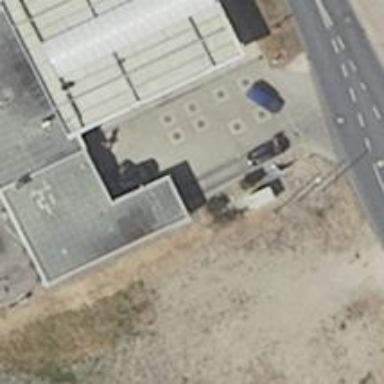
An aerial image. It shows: Car wash facility.